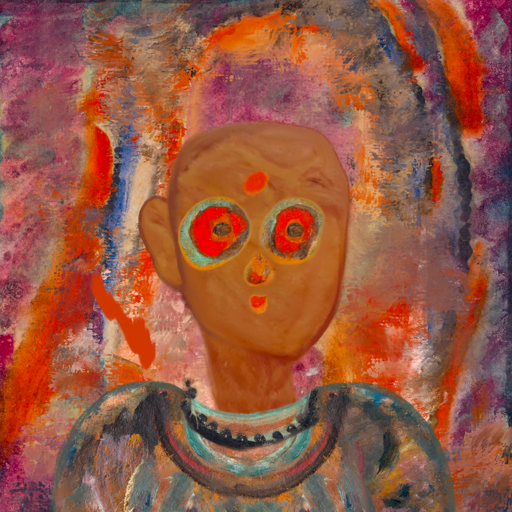
Background: Experience, Head And Neck Front: Pious_Lady, Face Front: Sisters, Bust: Boggyland, Hair Front: Blank, Head Accessory: Blank, Second Necklace: Blank, Necklace: Childish, Baby: Blank